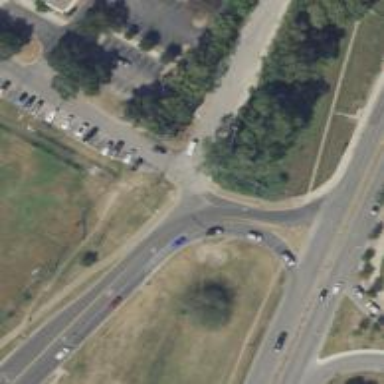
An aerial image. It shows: Primary highway with asphalt surface. There is sidewalk on the left.